Current action and preconditions to check: path_clear

Your task: For each precondition in the list above, predict whether it will hold at this action.

Consider the current scene as observed from the mobile robot's camera, and analyze the predicted future states of all dynamic agents (e.g., people, animals, vehicles, or any moving entities) within the NEXT SECOND.

IMPORTANT: Only answer "very likely" if you are absolutely certain—based on strong, clear evidence—that a dynamic agent will violate the precondition in the predicted future state. Do NOT answer "very likely" for unlikely, ambiguous, or low-probability risks.

Ask yourself for each precondition: Is there a high probability, with clear and convincing evidence, that the predicted future states of any dynamic agent will interfere with the predicted future state of the currently executing action within the NEXT SECOND, causing that precondition to fail?

Assess the risk level based on these predictions. Use "likely" or "very likely" if motions create a clear risk of interference.

Use "neutral" or "improbable" if agents are nearby but their predicted paths are clearly diverging or non-conflicting.

Failure Risk Categories: "very improbable", "improbable", "neutral", "likely", "very likely"

Answer Format: Output ONLY the probability_of_failure value from these categories: "very improbable", "improbable", "neutral", "likely", "very likely"

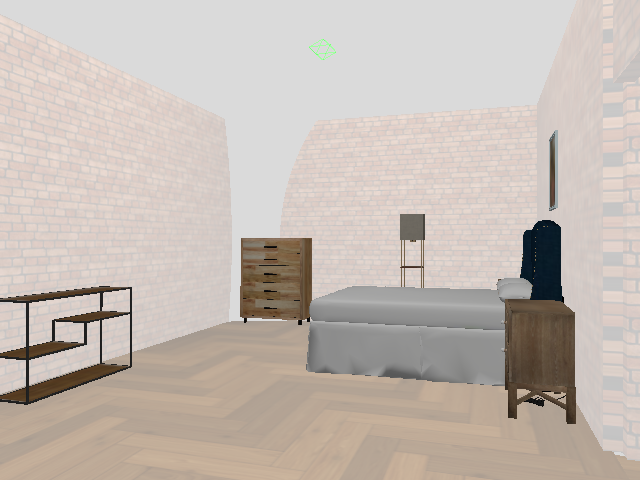

Answer: very improbable